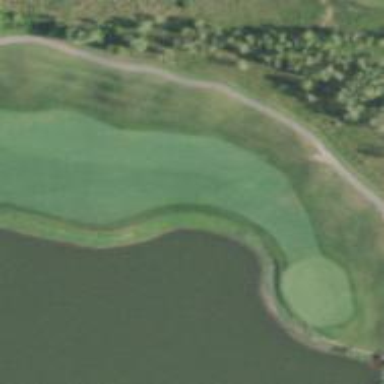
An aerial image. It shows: View of golf hole.